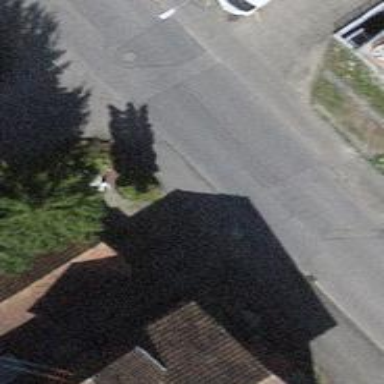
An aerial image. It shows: Sidewalk along the footway.